Field crop: maize
Growth stage: 1
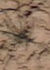
Species: lolium